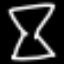
Label: hourglass